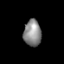
Tissue: lung
Cell type: Epithelial cells
Senescence score: 0.1717
Nuclear area (px): 447
Mean DAPI intensity: 138.881